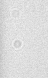
Label: camera_spot